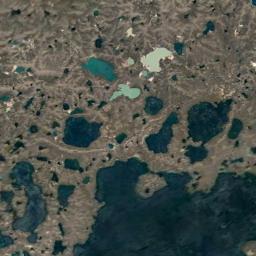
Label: wetland